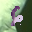
Label: 6